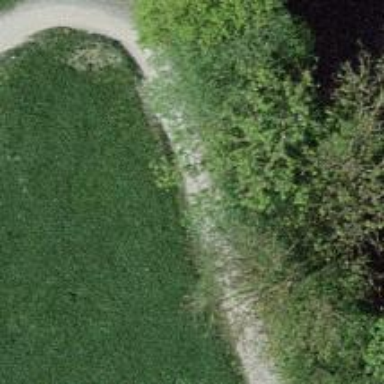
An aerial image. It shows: Unpaved footway.